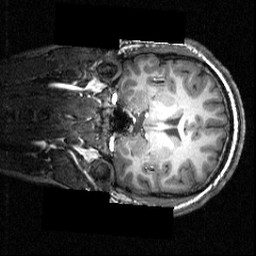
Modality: T1w
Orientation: coronal
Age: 20
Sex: male
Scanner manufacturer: siemens
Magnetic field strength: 3.951 T
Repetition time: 1.5 s
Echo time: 0.00335 s